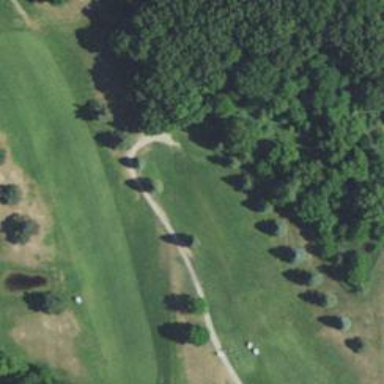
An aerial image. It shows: Grassy area designated as golf fairway.